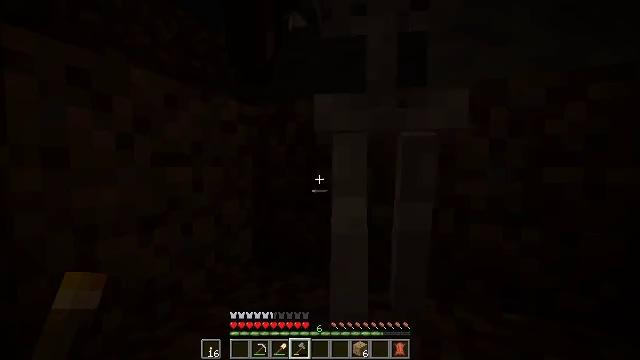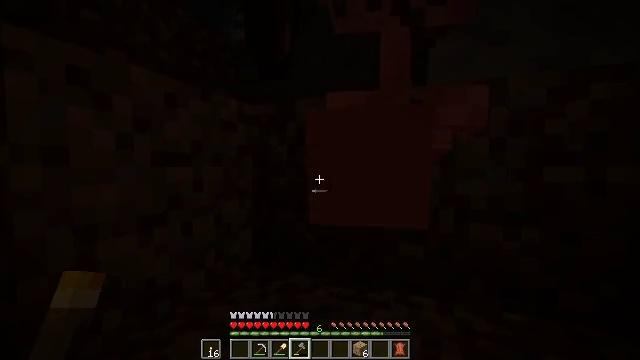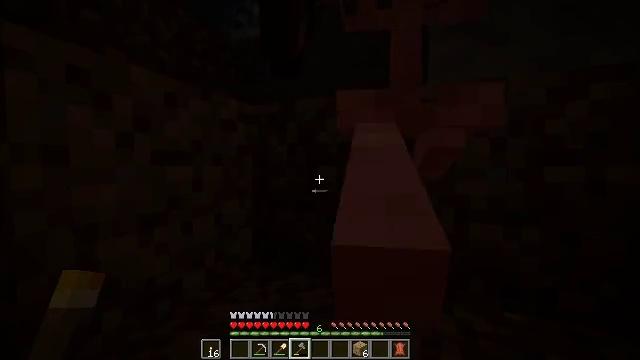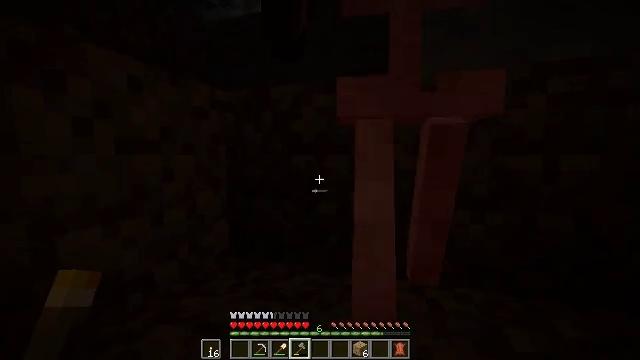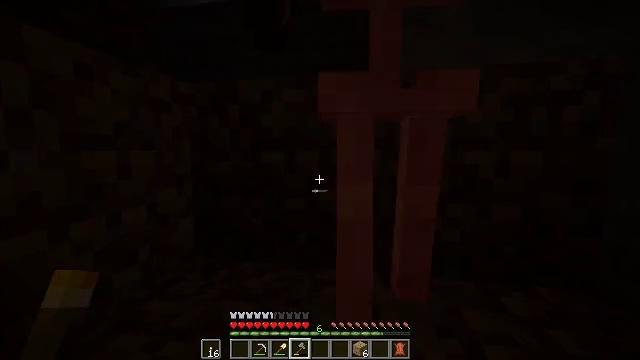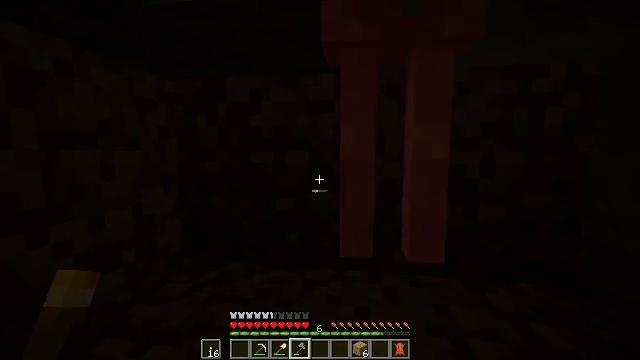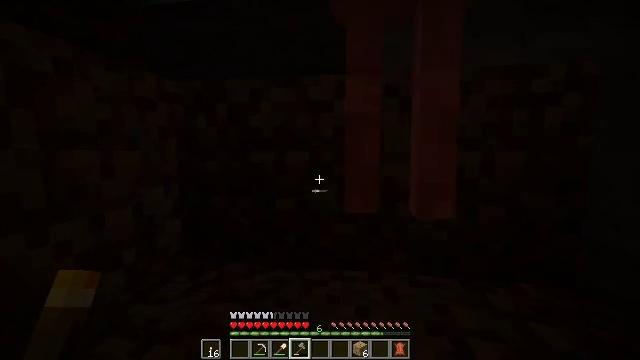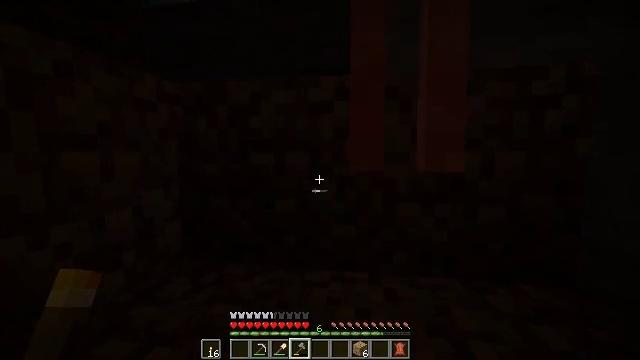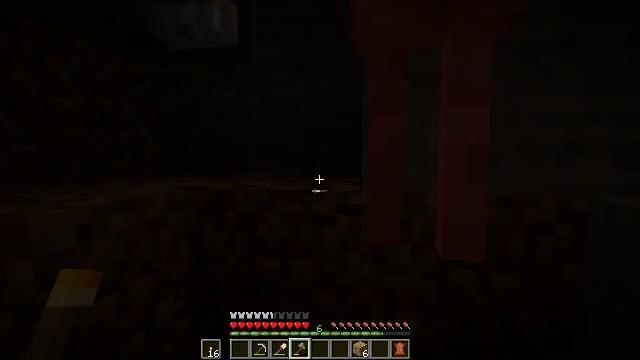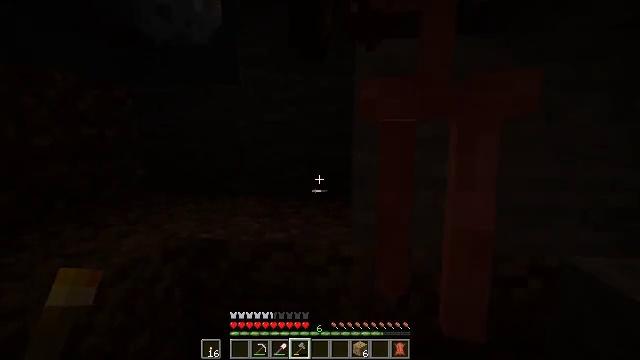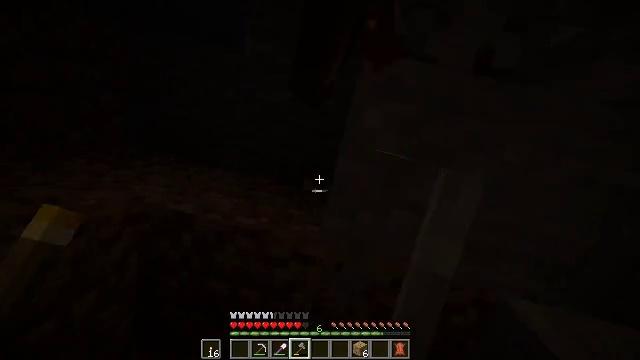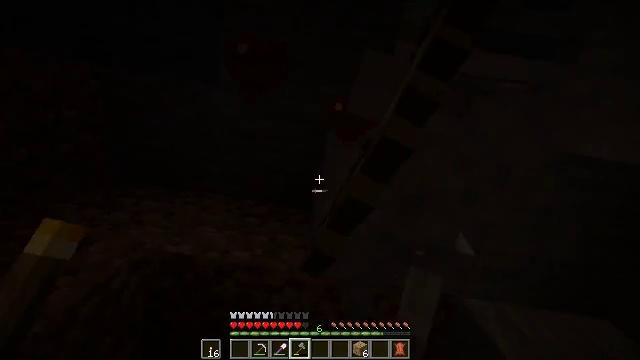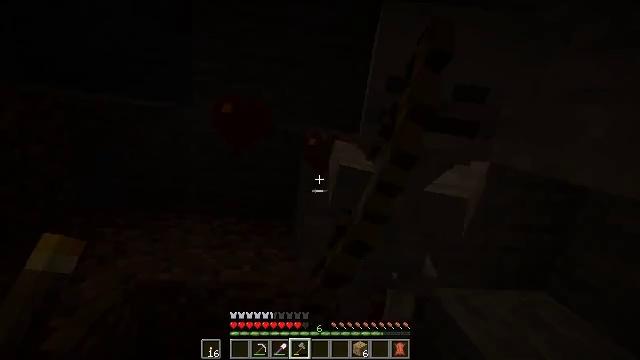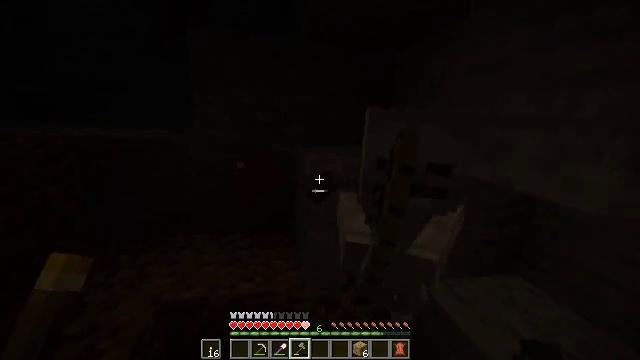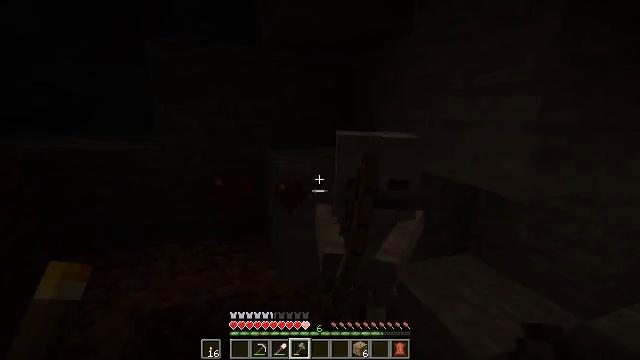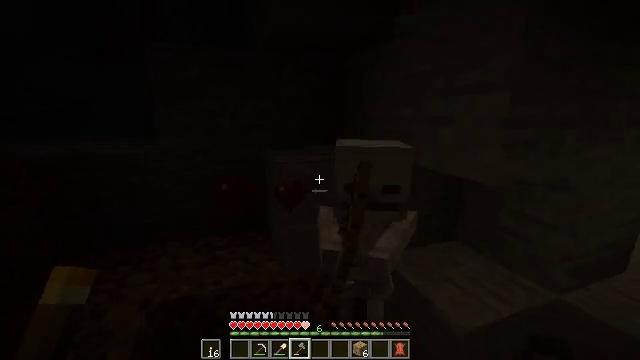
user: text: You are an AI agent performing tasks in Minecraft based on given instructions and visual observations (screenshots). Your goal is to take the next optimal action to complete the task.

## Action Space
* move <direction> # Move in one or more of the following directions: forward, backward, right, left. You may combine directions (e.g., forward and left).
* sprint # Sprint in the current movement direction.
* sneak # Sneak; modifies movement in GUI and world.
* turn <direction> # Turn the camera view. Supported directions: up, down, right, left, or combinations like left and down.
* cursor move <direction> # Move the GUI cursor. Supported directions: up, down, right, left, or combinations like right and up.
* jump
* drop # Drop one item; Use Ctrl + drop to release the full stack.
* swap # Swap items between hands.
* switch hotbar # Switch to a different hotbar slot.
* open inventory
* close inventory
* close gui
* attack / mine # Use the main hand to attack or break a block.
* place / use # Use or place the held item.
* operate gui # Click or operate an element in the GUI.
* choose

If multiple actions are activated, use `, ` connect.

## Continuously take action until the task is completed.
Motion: motion action
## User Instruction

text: Kill mobs.
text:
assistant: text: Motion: no_op
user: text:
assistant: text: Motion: no_op
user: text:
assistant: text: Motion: turn right and down
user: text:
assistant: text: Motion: turn right
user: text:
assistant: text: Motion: turn right
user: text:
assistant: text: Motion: no_op
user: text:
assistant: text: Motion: move forward, jump
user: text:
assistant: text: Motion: move forward, jump
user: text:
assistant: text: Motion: move forward, turn right and down, jump
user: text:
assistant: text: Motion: move forward, turn right and down, jump
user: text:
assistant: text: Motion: turn right and down, jump
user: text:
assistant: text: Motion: turn right
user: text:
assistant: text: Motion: turn right
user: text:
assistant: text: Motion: turn right
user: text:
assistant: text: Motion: turn right, attack / mine
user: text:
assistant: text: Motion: attack / mine
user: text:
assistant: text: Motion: turn down, attack / mine
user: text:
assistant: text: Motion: no_op
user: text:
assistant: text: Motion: no_op
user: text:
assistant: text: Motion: no_op
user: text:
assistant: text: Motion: no_op